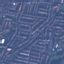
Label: Residential